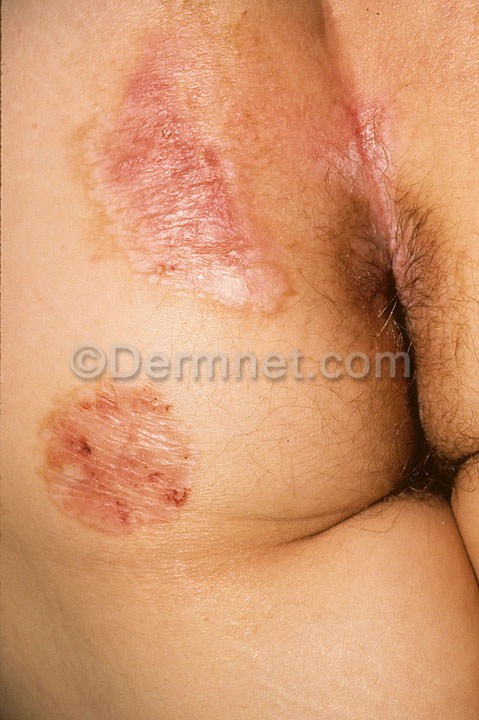
Disease: Psoriasis pictures Lichen Planus and related diseases